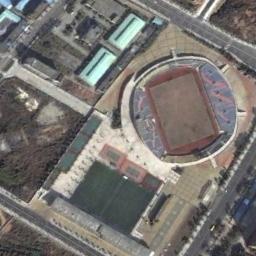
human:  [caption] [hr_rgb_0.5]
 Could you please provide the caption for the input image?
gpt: The stadium looks like a fan, With a blue roof on each side .

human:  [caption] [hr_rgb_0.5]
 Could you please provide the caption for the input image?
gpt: The Coliseum is surrounded by buildings, Lawns and roads .

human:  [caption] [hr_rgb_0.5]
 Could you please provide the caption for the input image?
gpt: The stadium is on the bare land next to some buildings and trees .

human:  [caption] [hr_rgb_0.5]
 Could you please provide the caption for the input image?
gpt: Several buildings are beside the stadium .

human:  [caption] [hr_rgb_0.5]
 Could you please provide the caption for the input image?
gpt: There are some buildings beside the stadium .